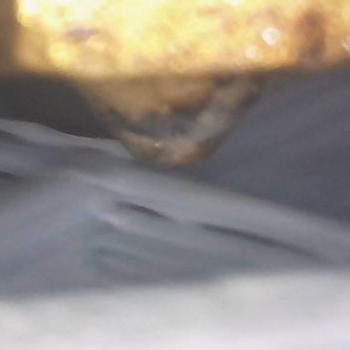
Flow rate: 42%